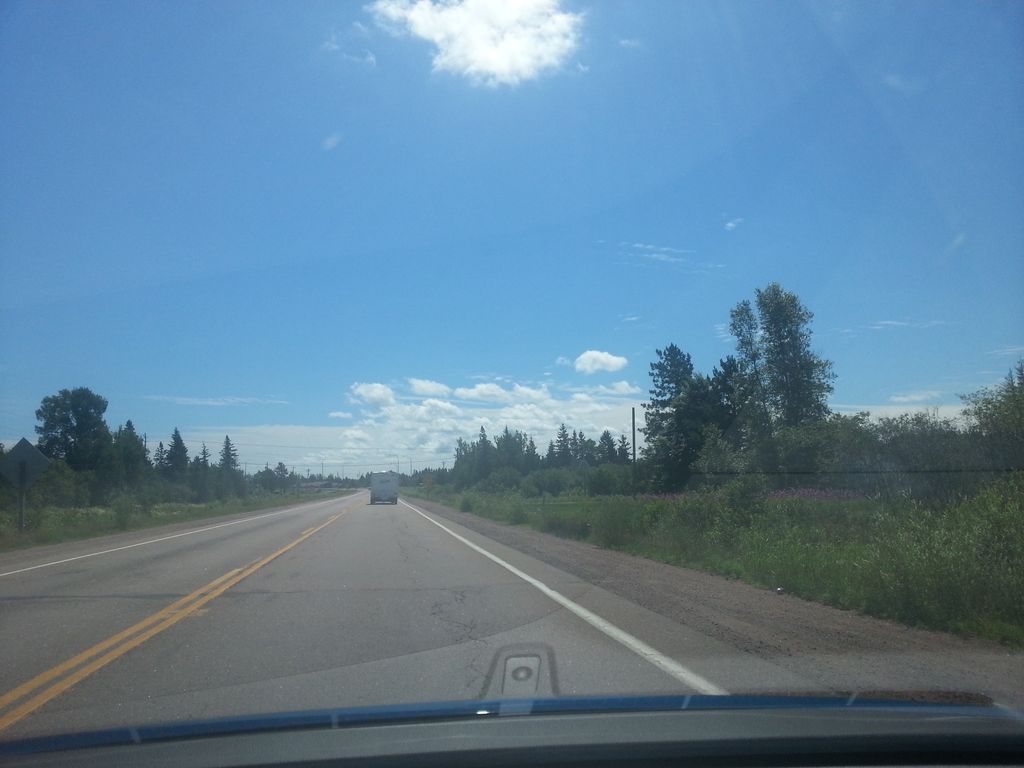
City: charlottetown